Question: I'm using an app for my Shopify store called Rewardify. I can't seem to access the variable that saves each individual client's store credit, I just want to change how the credit is displayed.
I've tried using '{% capture %}' but it just saves the pre-transformed code.

I expected to get the balance transformed into an integer but instead I just get 0. The class is what transforms the %%BALANCE%% into the credit number into : "$ 100.00 MXN" I just want the number extracted to be modified.
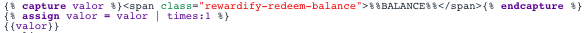
Answer: Liquid finish it's logic before the DOM is ready. It seems that the code you provided is "transformed" with Javascript, but Javascripts loads after the DOM is ready.
So there is no way to get something with liquid that loads after the DOM.
If you are planing to do something with this value you will need to do this only with Javascript.